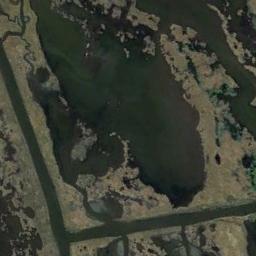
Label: wetland